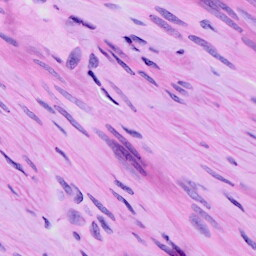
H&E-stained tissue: Ovarian